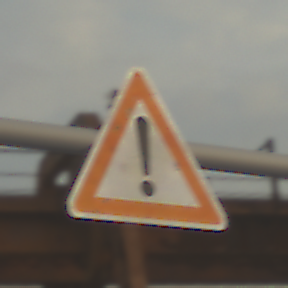
Verkehrszeichen: Gefahrenstelle
Umgebung: Outdoor, Suburban
Tageszeit: SunriseSunset
Wetter: PartlyCloudy
Licht: Natural
Jahreszeit: NotSpecified
Kontrast: MediumContrast